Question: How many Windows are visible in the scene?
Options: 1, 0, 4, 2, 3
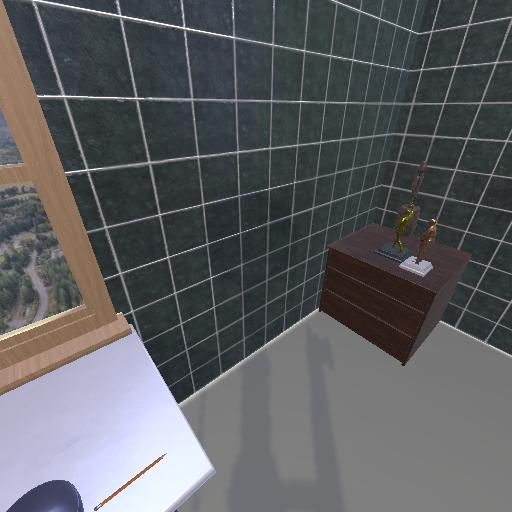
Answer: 1